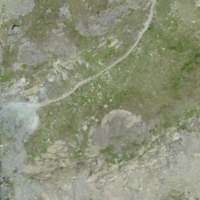
EUNIS habitat code: 31
Species observed at this site:
Jacobaea incana